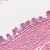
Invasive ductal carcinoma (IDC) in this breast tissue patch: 0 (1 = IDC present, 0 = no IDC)